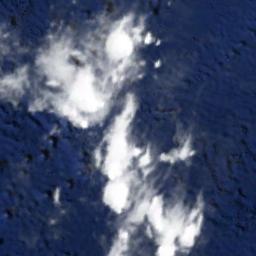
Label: cloud